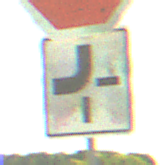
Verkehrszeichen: VerlaufVorfahrtsstrasse2
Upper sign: Stop
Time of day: Midday
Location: Outdoor (RoadRail)
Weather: PartlyCloudy
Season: NotSpecified
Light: Natural